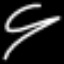
Label: squiggle